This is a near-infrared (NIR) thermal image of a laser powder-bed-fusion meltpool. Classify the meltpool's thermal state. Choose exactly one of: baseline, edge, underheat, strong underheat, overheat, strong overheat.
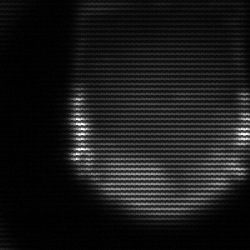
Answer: edge